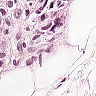
Metastatic tissue present: yes